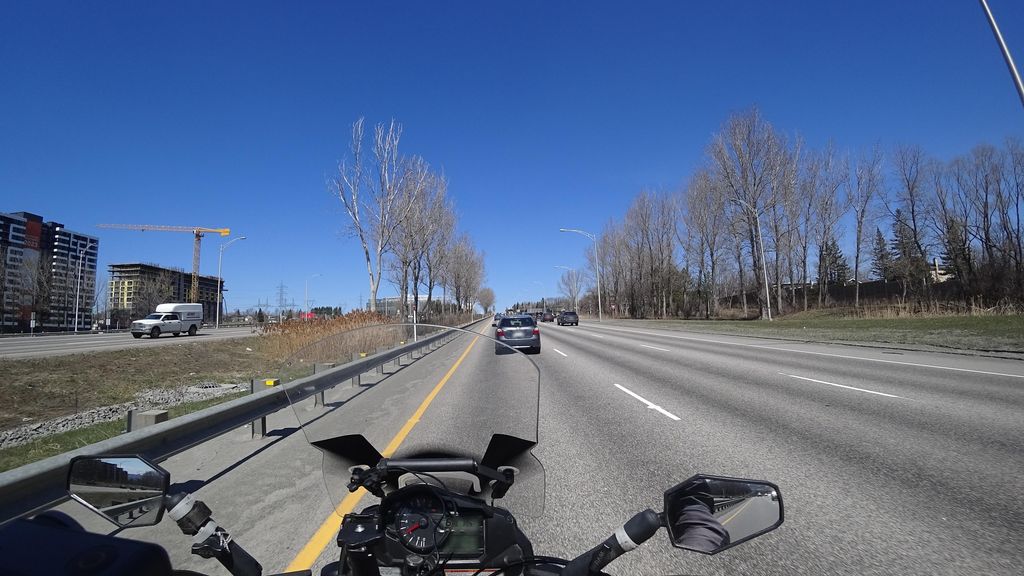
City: quebec_city